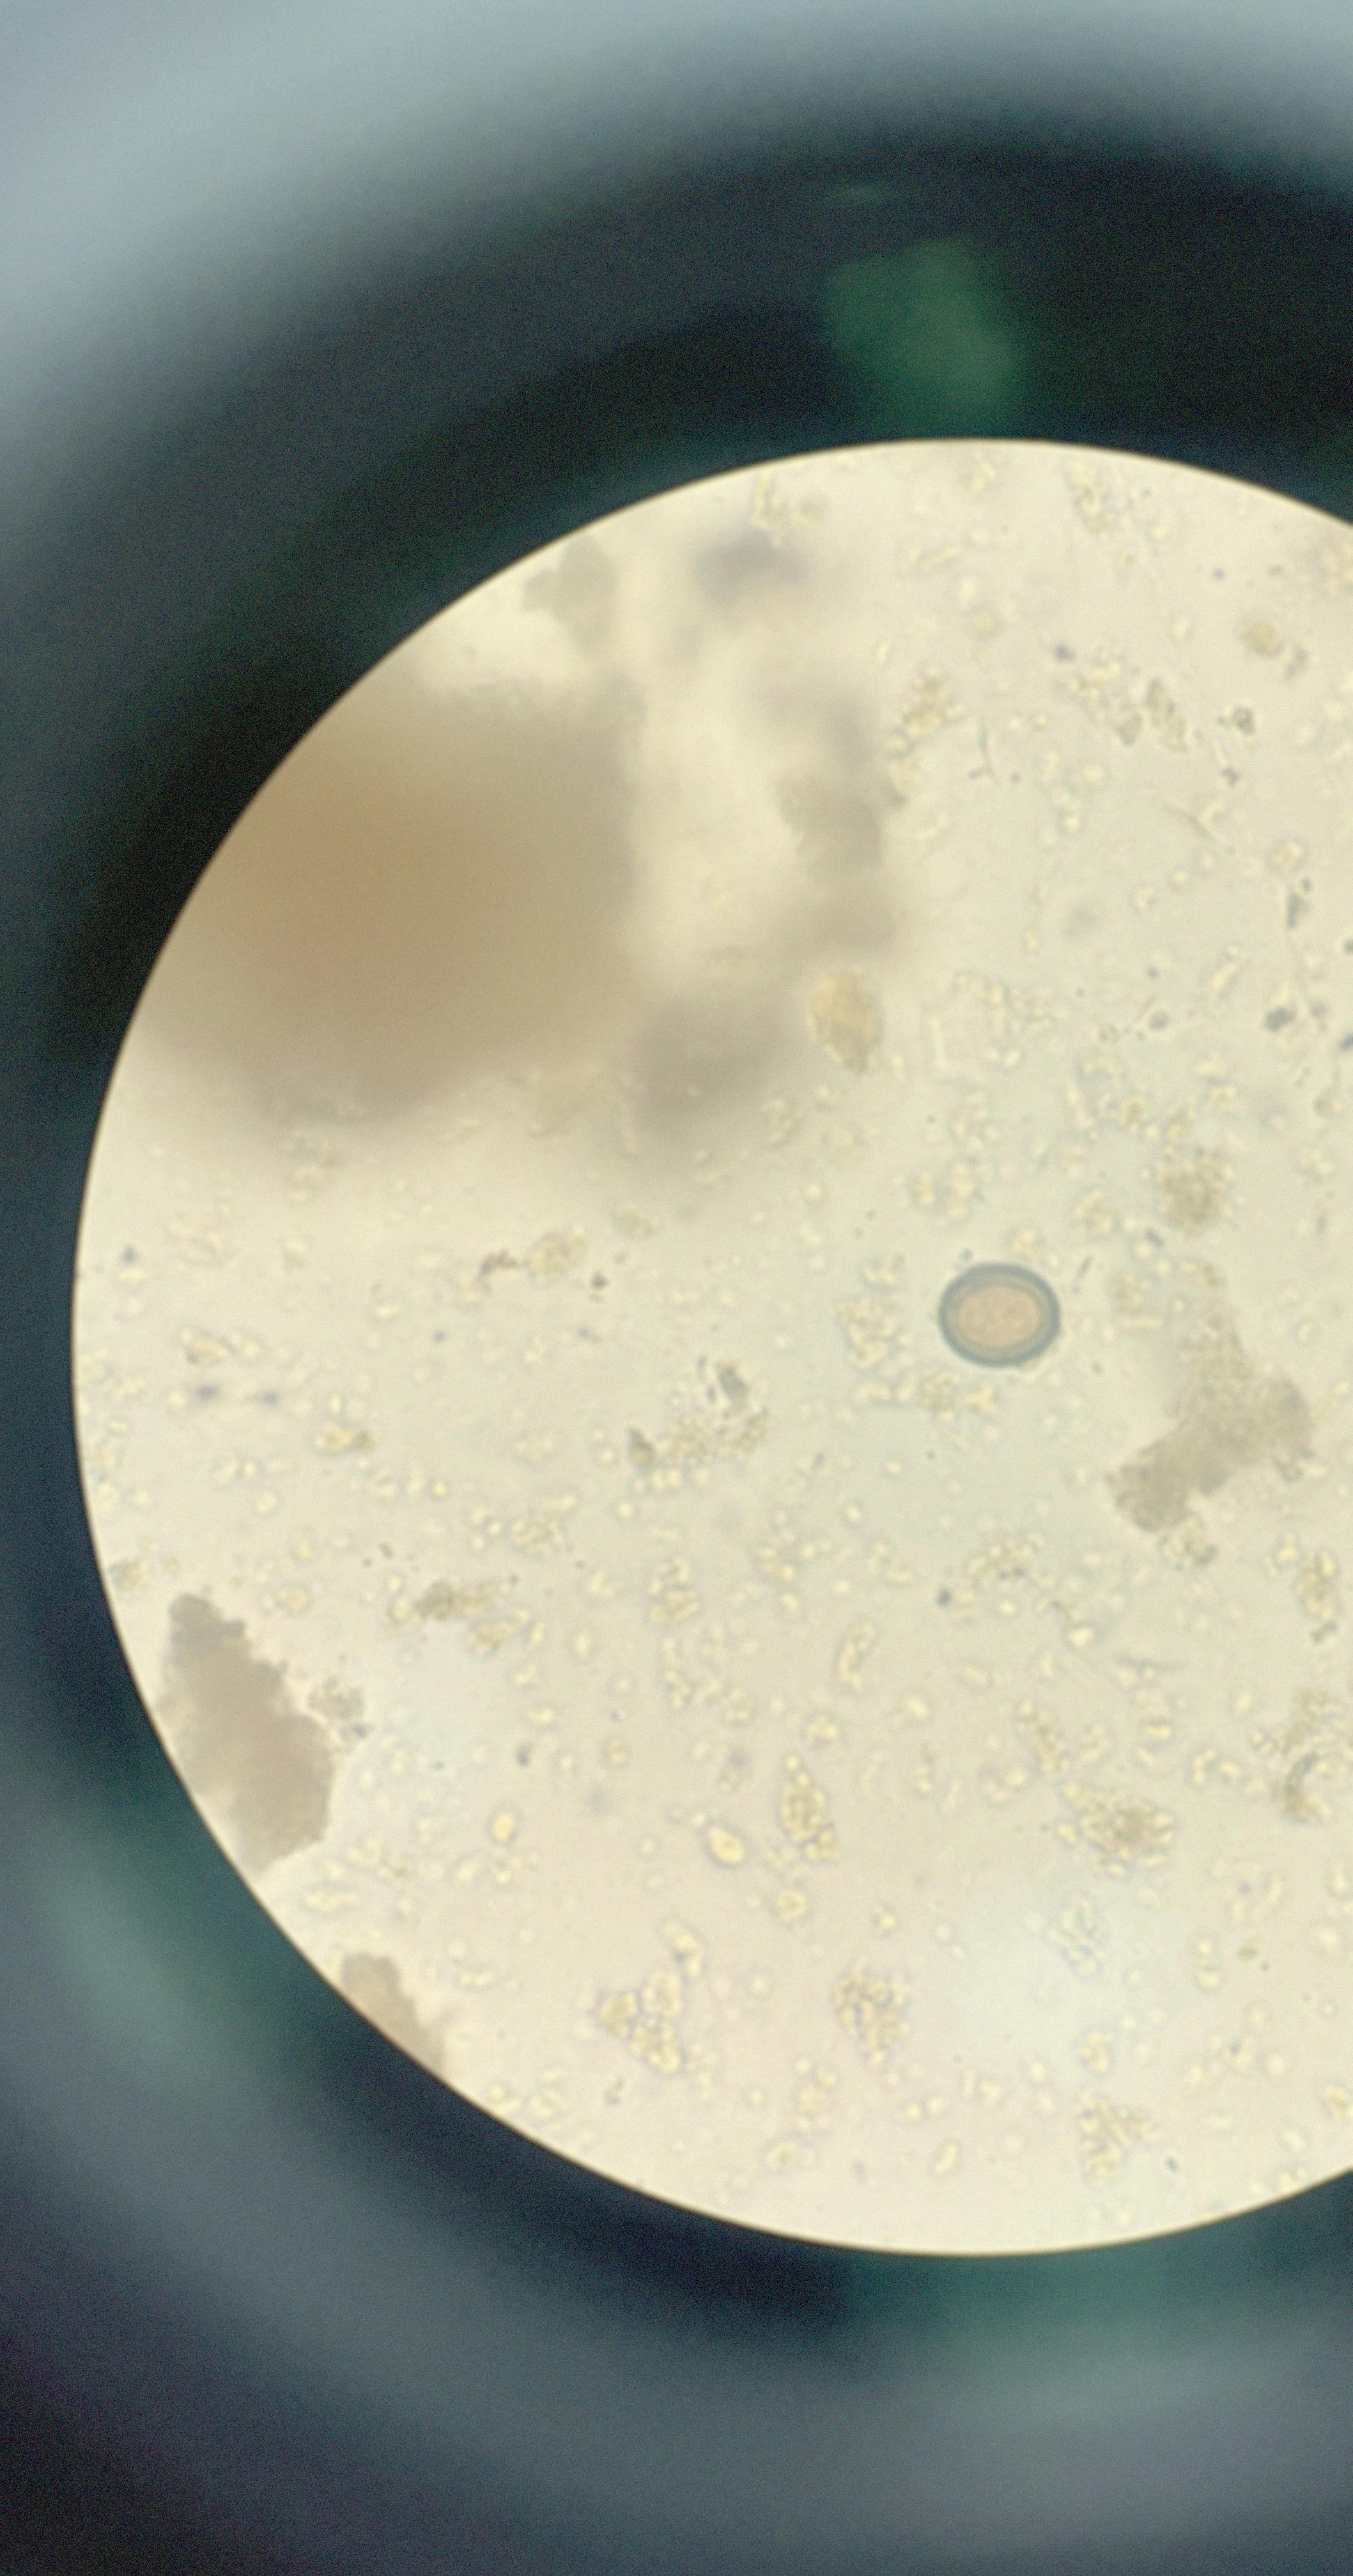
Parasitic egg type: Taenia spp. egg